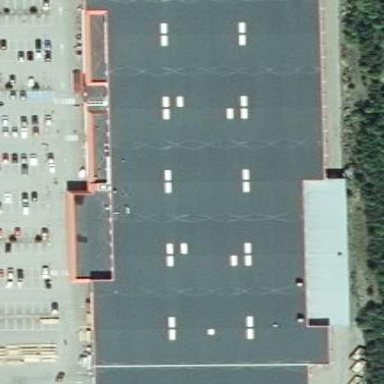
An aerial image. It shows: Retail building.